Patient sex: M
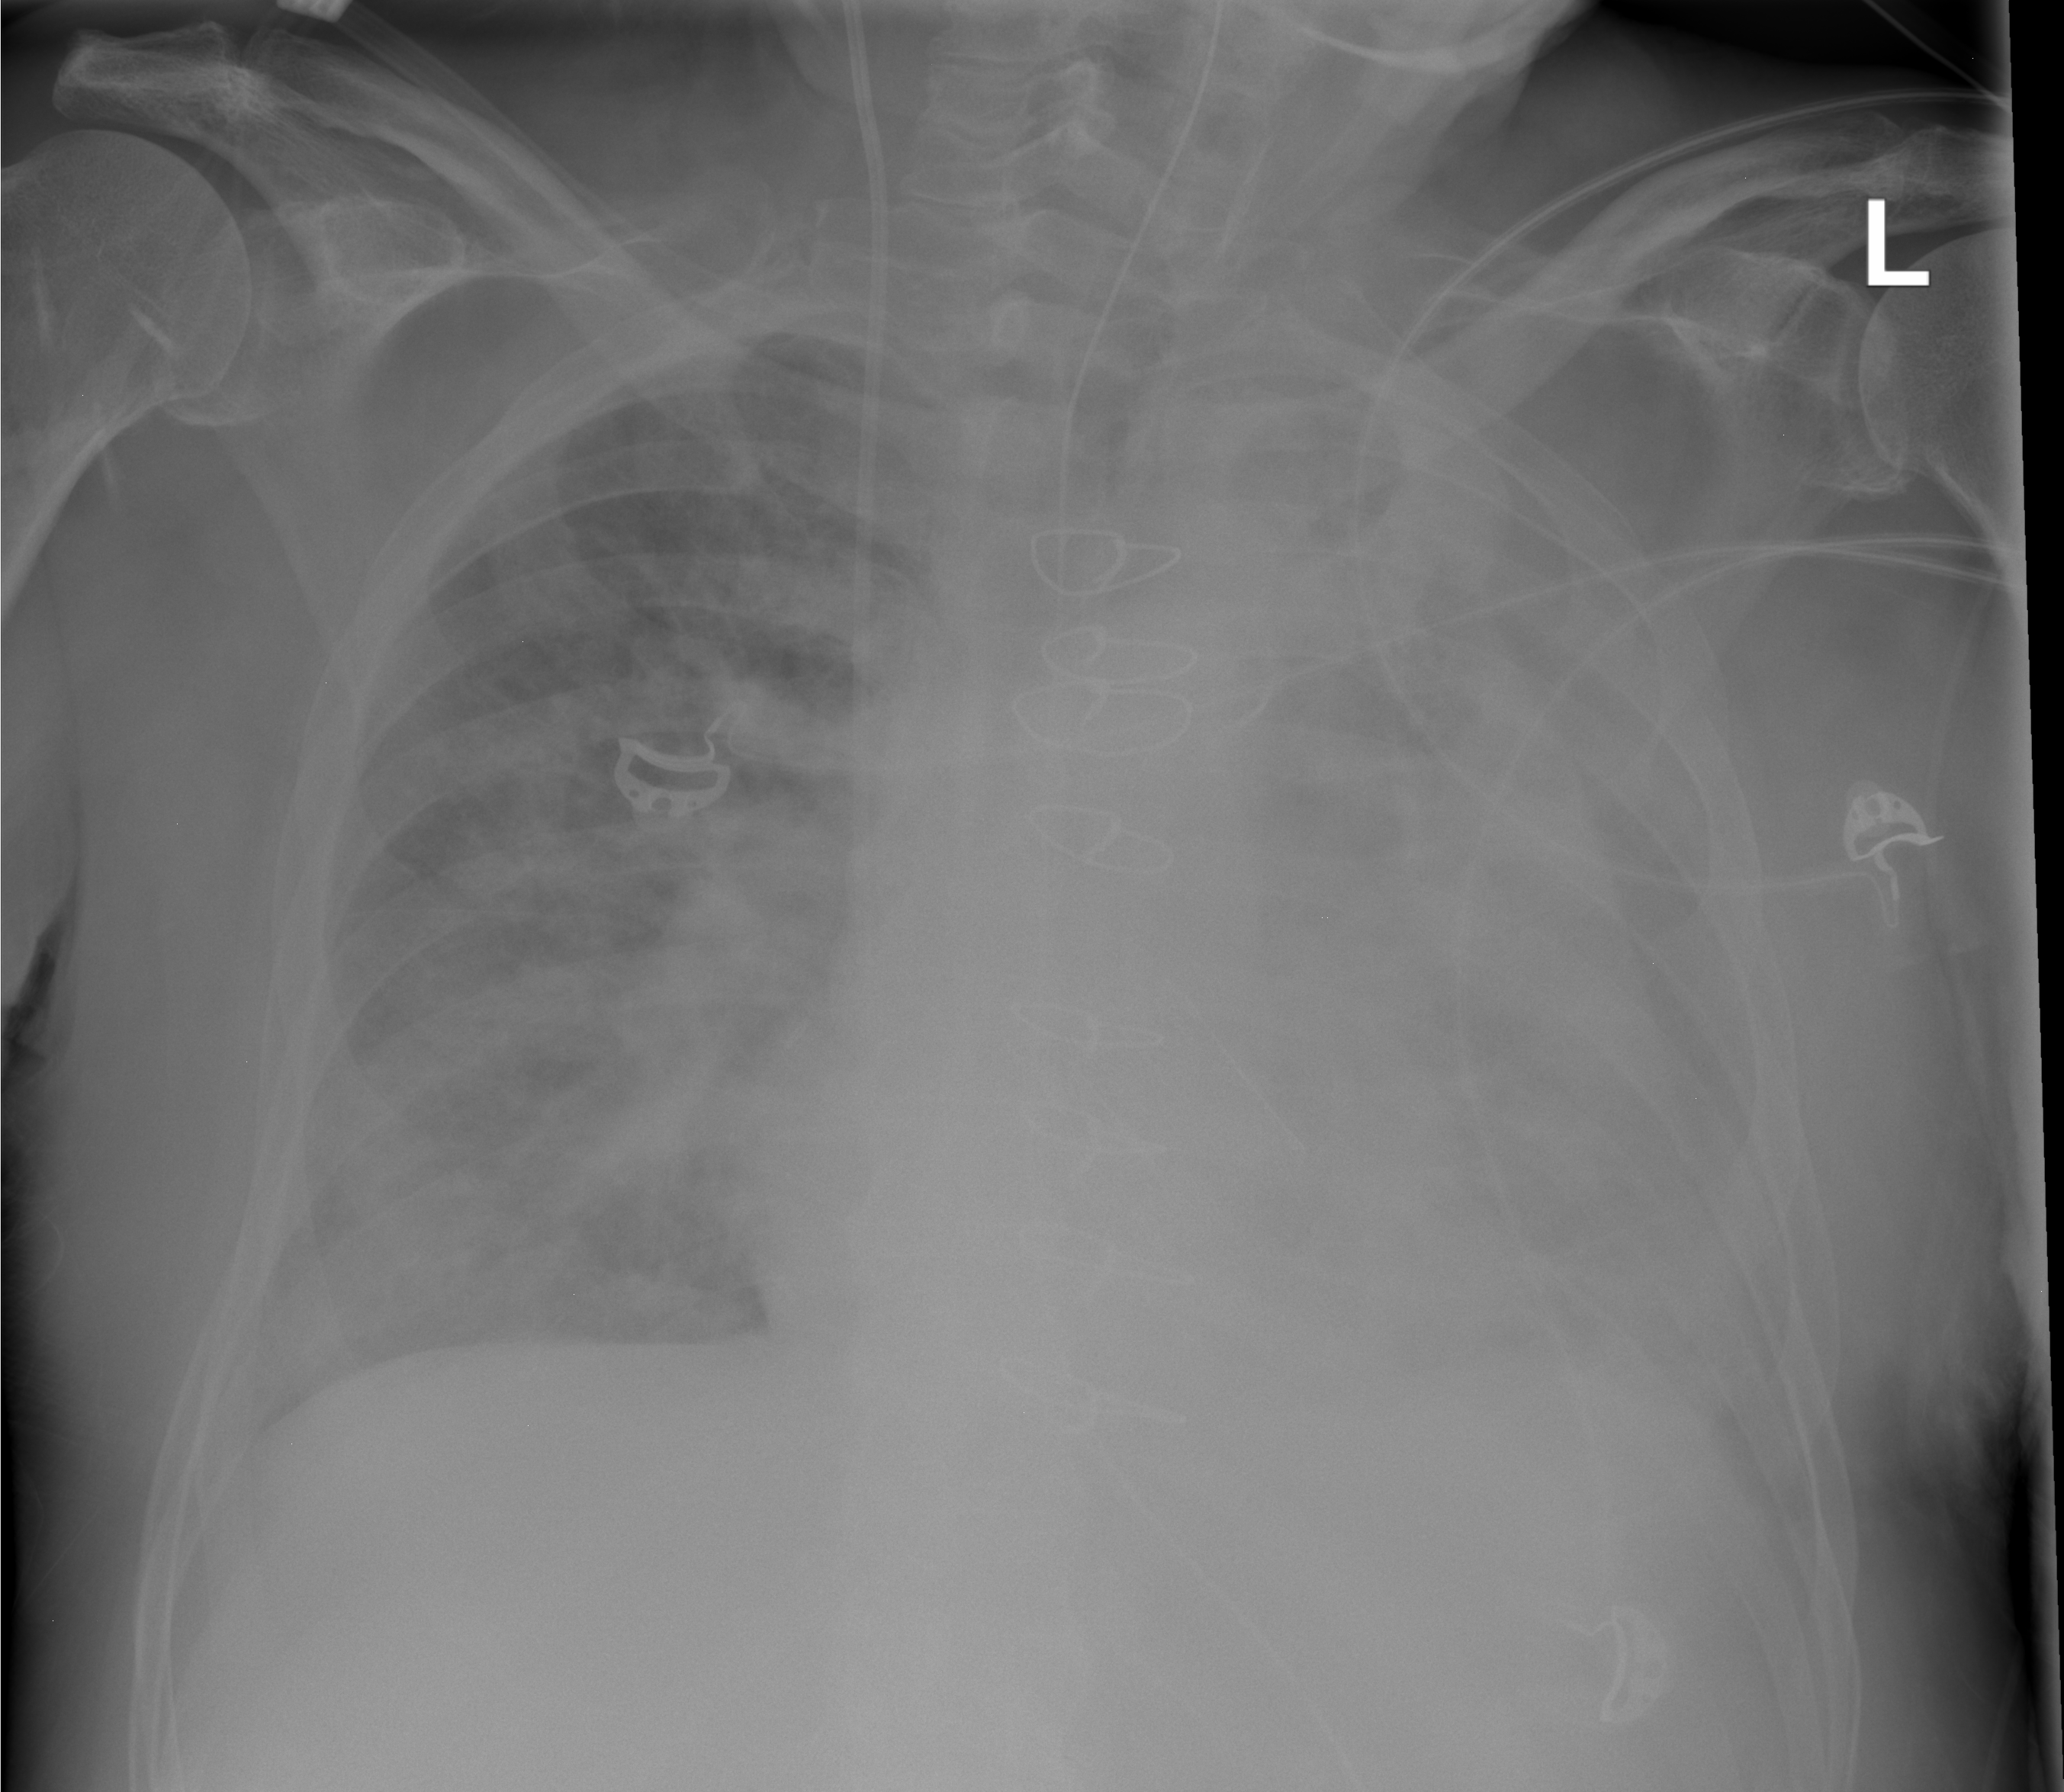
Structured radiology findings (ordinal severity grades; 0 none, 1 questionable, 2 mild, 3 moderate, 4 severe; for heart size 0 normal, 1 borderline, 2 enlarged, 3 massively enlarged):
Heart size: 0
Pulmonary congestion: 2
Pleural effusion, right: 0
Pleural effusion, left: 0
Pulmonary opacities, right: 2
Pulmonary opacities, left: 3
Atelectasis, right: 0
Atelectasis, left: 3